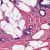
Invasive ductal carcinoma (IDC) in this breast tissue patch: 0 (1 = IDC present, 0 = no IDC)